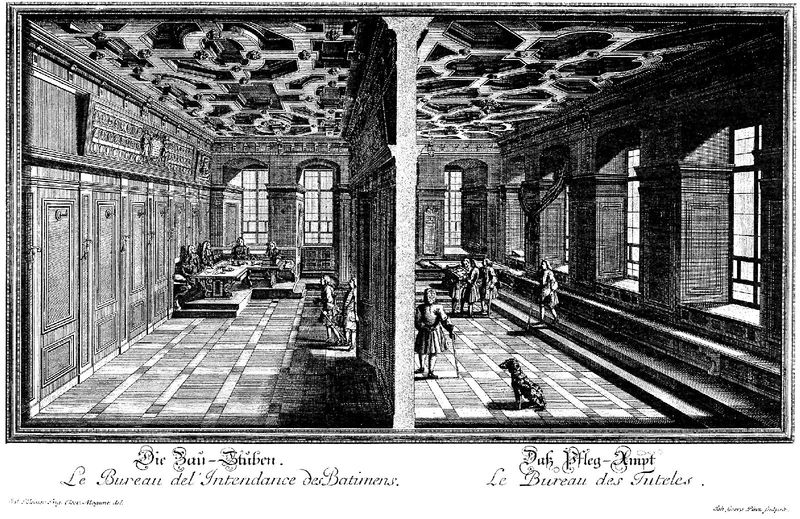
Titel: Rathaus in Augsburg
Künstler: Elias Holl
Standort: Augsburg, Maximilianstraße (EU - D - B)
Schlagwörter: mann, schatten, menschen, fenster, holz, männer, raum, schwarz, tisch, zeichnung, hund, muster, gericht, wand, architektur, innenraum, decke, stock, schrift, perspektive, türen, saal, treppen, stube, stufen, druck, stich, text, schraffiert, schach, intarsien, schraffierung, bau, vertäfelung, aufriss, täfelung, amt, fasettendecke, baustube, pflegamt, beustube